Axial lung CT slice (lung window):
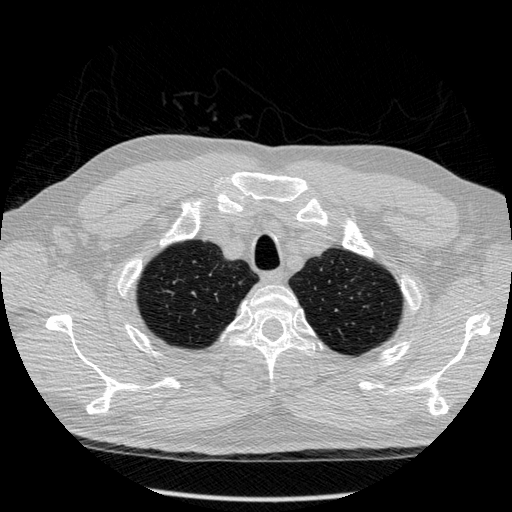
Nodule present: no